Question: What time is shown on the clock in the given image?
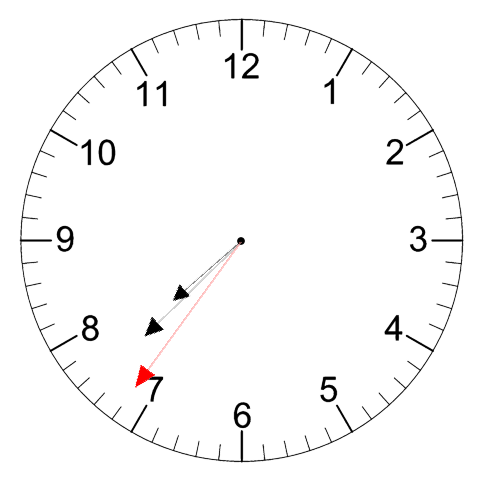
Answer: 07:37:36